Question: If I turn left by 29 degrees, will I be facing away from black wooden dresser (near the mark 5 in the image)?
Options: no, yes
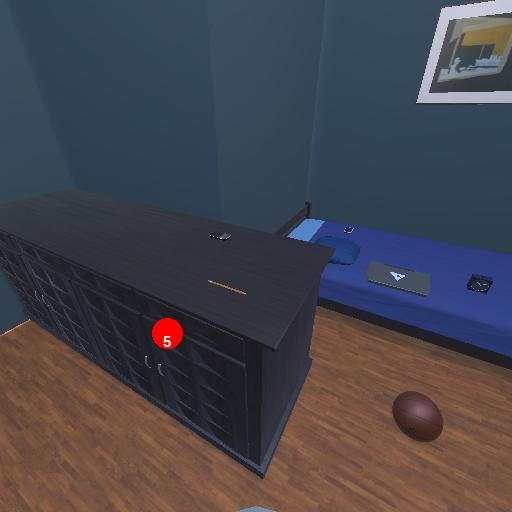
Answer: no